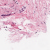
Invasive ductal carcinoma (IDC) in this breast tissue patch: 0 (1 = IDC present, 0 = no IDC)